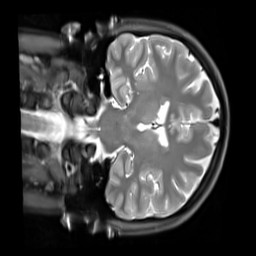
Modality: PDw
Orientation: coronal
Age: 26
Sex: male
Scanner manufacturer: siemens
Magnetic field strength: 3 T
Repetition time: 11.88 s
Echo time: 0.014 s